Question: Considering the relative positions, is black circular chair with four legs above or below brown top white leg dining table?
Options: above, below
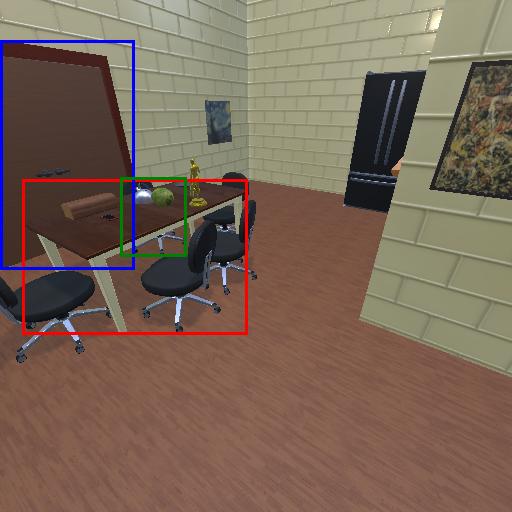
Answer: above